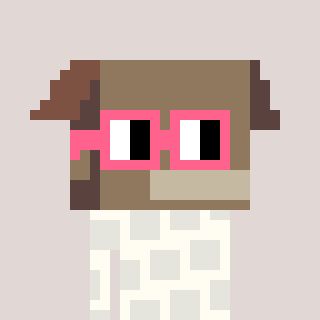
a pixel art character with square pink glasses, a box-shaped head and a grayscale-colored body on a warm background